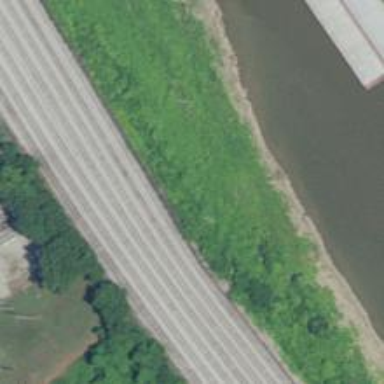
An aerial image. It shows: Rail spur service.